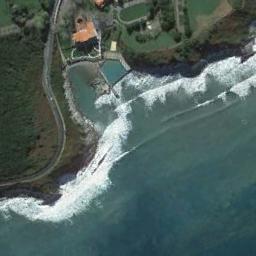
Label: beach